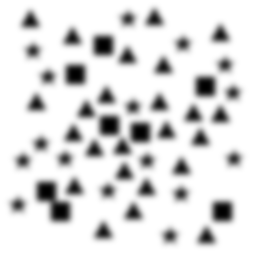
Squares: 8
Triangles: 24
Stars: 16
Total shapes: 48